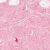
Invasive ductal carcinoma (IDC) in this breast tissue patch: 0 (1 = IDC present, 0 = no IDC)